九年级 · 计数
(本小题8.0分)

一个布袋里装有只有颜色不同的 4 个小球，其中1个白球，3个黑球.

（1）从袋中随机取出1球, 求摸到的是白球的概率;

（2）从袋中随机取出1球, 不放回再取出第二个球, 请用列表法或树状图法表示出所有可能的结果, 并求出恰好取出一个黑球, 一个白球的概率.

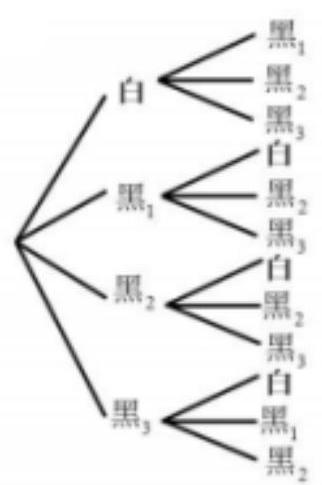
答案: 解: (1) $P$ (摸到白球 $)=\frac{1}{4}$;

(2)树状图法:

共有12种等可能的结果, 其中两次取出一个黑球, 一个白球的结果有6种,

$\therefore$ 概率为 $P$ (一黑一白) $=\frac{6}{12}=\frac{1}{2}$

解析: 此题主要考查了概率公式, 树状图法求概率, 树状图法可以不重复不遗漏的列出所有可能的结果, 适用于两步或两步以上完成的事件;解题时还要注意是放回试验还是不放回试验. 用到的知识点为: 概率=所求情况数与总情况数之比.

(1)直接由概率公式求解即可;

(2)画树状图, 共有12种等可能的结果，其中两次取出的一个黑球，一个白球的结果有6种, 再由概率公式求解即可.